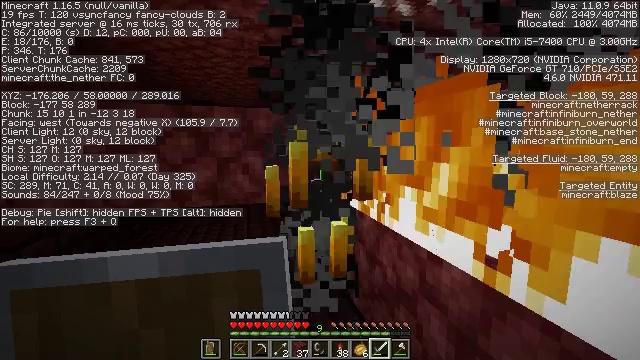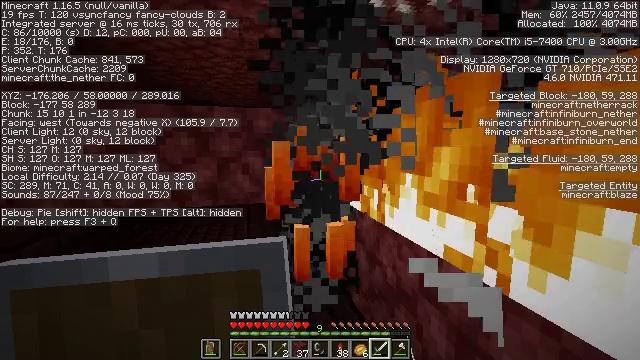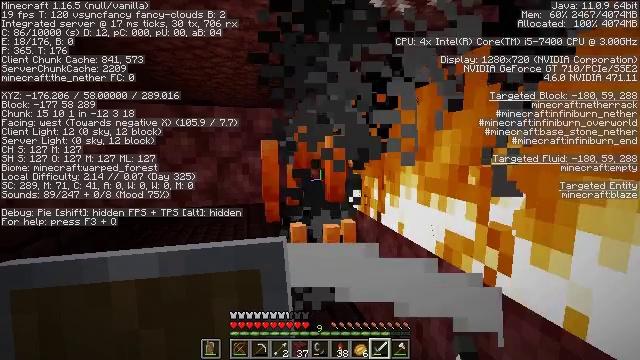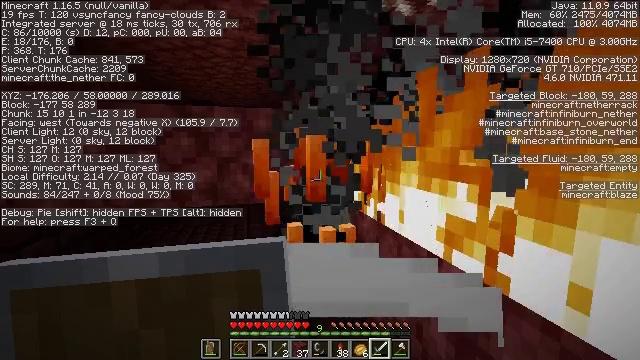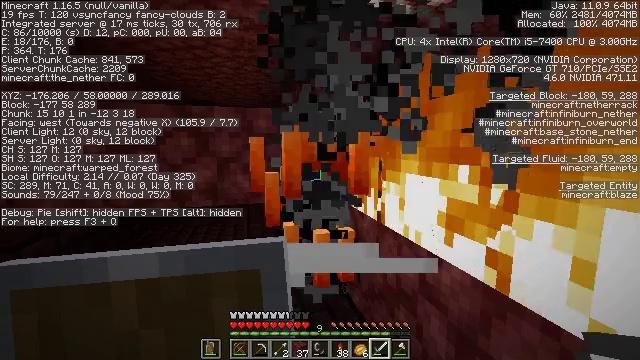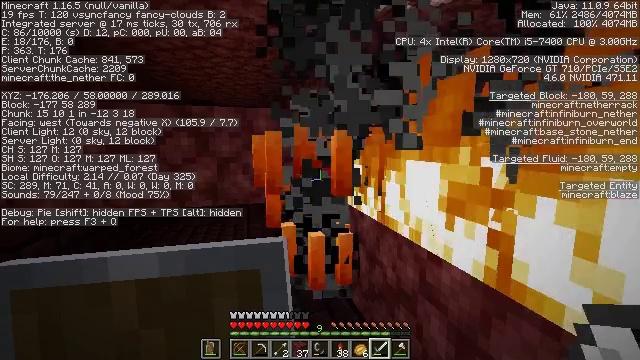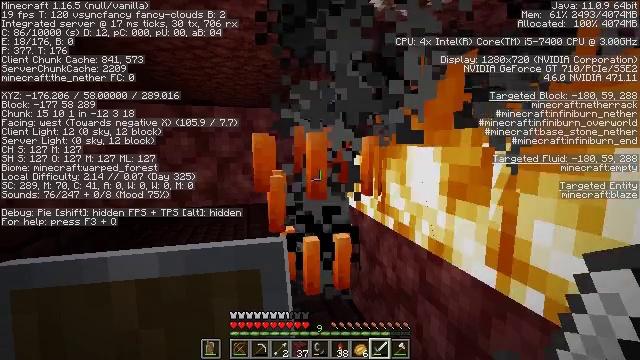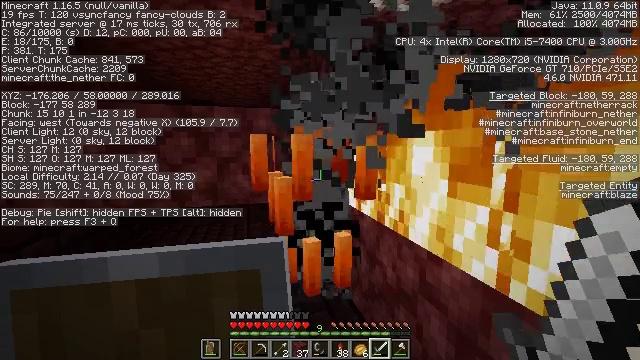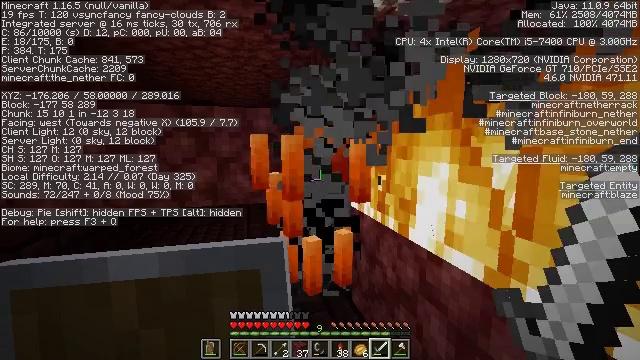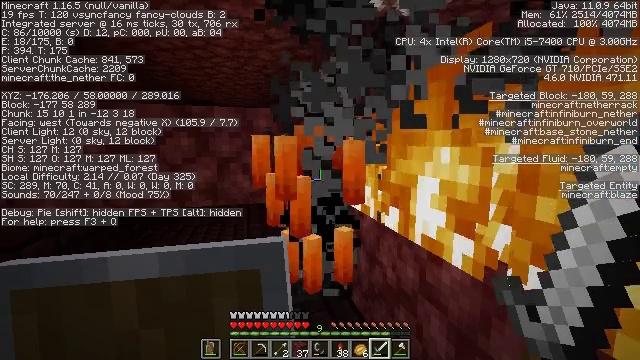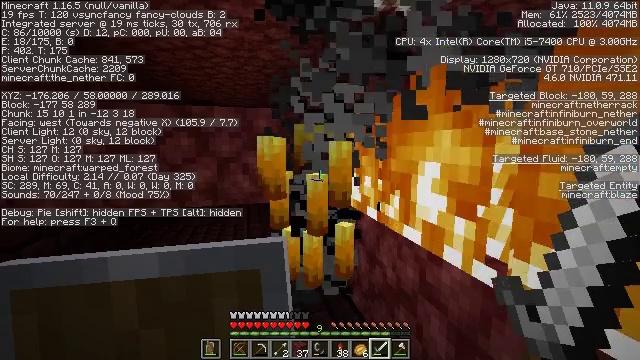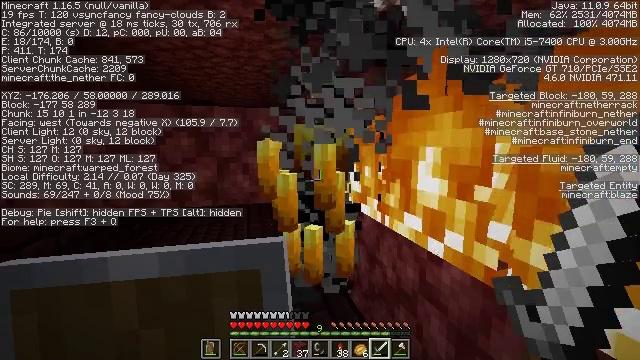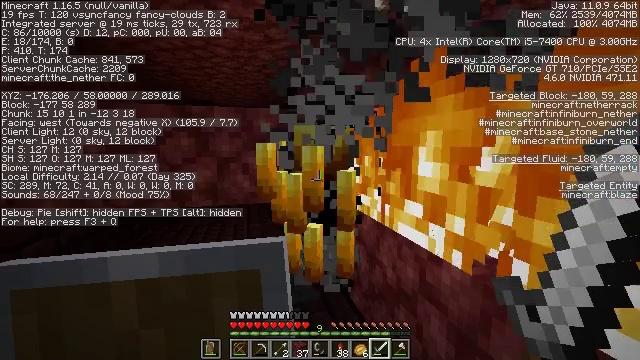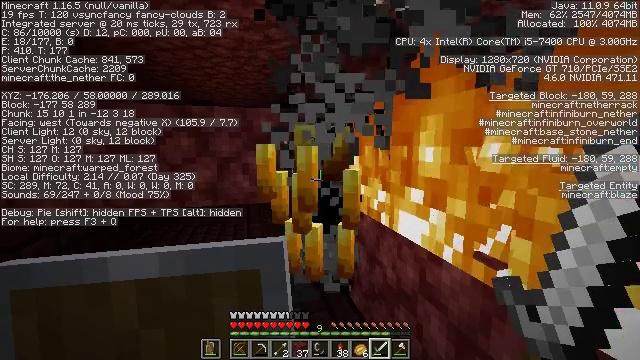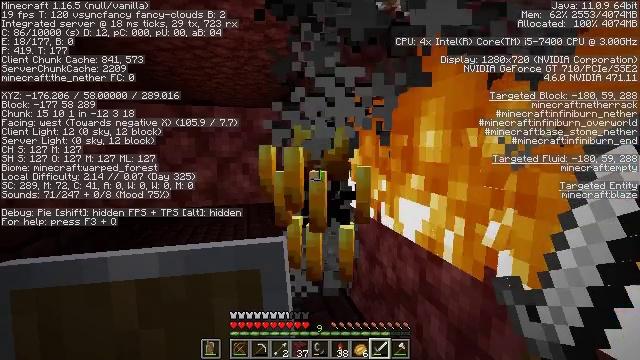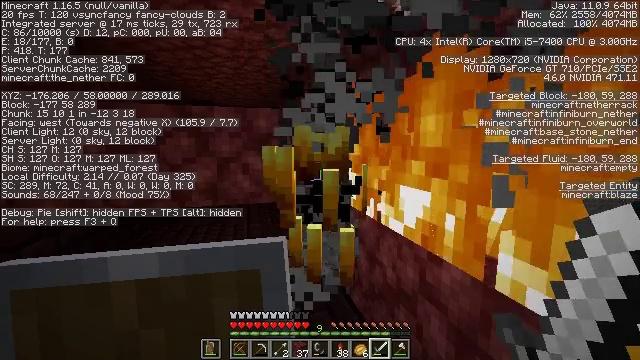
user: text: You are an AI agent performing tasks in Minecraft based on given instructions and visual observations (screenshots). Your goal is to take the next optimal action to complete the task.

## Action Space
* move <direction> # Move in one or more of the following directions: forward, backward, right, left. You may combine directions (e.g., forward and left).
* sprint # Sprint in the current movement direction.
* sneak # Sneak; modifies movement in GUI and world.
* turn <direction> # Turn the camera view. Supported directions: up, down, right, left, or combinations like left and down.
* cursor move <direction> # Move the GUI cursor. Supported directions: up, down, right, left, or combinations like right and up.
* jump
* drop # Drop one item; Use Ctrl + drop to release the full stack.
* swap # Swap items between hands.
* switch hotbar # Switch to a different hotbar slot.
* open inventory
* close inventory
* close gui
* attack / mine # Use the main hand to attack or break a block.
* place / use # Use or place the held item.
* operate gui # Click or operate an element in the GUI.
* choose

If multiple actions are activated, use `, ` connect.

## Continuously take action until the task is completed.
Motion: motion action
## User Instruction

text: Kill the blaze.
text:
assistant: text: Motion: attack / mine
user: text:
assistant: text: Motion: attack / mine
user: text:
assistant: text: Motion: attack / mine
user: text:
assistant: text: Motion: no_op
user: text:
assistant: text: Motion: no_op
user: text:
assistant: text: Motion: no_op
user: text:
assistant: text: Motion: no_op
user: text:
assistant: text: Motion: no_op
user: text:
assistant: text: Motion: no_op
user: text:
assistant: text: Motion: no_op
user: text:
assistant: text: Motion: no_op
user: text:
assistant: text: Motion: no_op
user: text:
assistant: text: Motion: no_op
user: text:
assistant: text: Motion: no_op
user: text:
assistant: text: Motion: attack / mine
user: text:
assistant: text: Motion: attack / mine
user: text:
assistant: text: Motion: attack / mine
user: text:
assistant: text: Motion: attack / mine
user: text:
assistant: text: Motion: attack / mine
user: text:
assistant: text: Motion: attack / mine